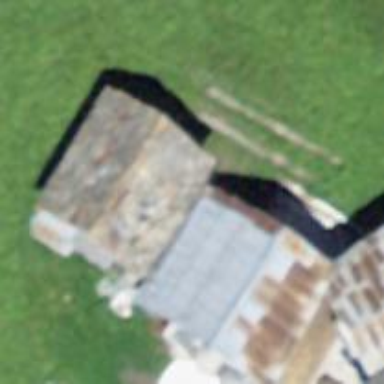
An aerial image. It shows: Barn.